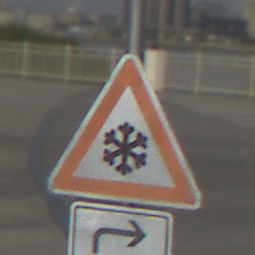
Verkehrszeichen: SchneeOderEisglaette
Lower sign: RichtungsangabeDurchPfeile5
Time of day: SunriseSunset
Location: Outdoor (Urban)
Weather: Clear
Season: NotSpecified
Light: Natural